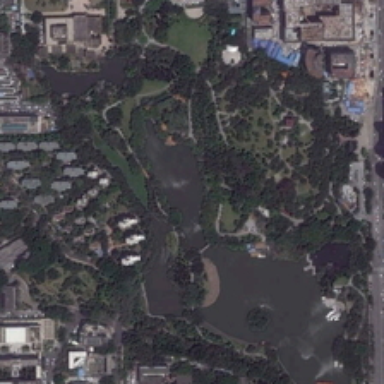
Many green trees and a large pond are in a park near many buildings .